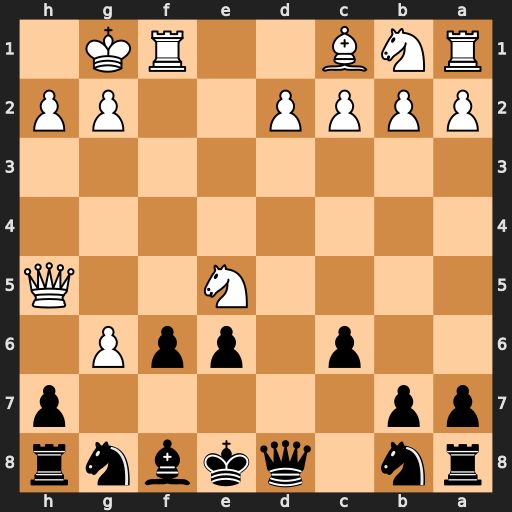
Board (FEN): rn1qkbnr/pp5p/2p1ppP1/4N2Q/8/8/PPPP2PP/RNB2RK1
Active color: b
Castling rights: kq
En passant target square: -
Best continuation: Qd4+ Kh1 Qxe5 Qxe5 fxe5